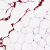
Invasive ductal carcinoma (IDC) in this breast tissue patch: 0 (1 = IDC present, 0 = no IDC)